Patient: sex M, age 74
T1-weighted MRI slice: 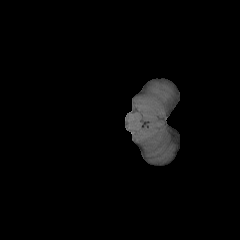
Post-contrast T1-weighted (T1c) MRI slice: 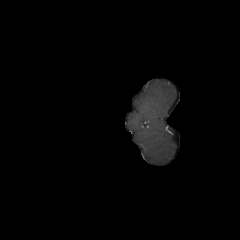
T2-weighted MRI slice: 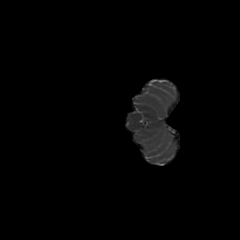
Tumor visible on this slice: no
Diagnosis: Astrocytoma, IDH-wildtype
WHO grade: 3